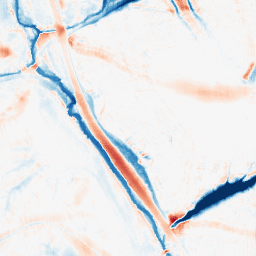
Category: morphological
Decomposition family: morphological_ellipse
Decomposition parameters: operation: average
width: 30
height: 30
Upsampling method: fft_zeropad
Upsampling parameters: scale: 2
Upsampling scale: 2